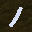
Label: 1